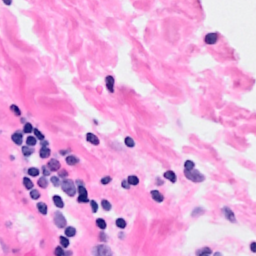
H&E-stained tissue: Breast